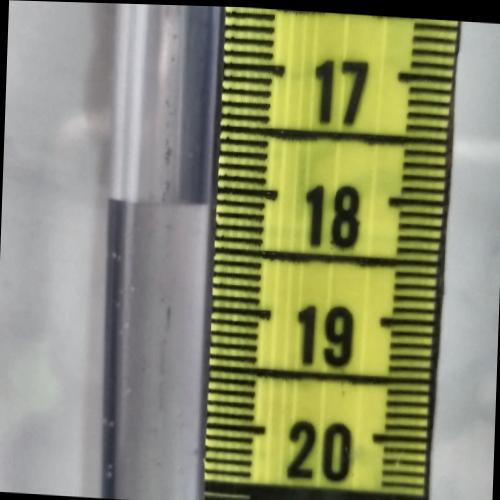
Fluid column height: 18.1 cm